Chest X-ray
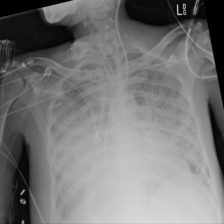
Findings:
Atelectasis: negative
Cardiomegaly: negative
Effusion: negative
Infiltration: negative
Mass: negative
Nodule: negative
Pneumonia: negative
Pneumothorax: negative
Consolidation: positive
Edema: negative
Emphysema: negative
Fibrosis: negative
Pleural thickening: negative
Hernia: negative